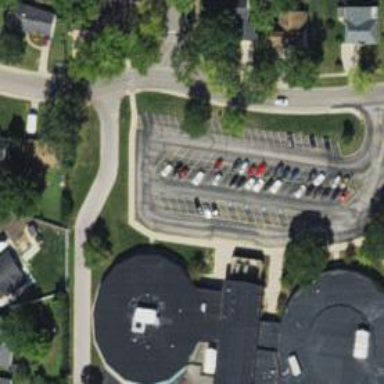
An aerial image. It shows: Parking area.